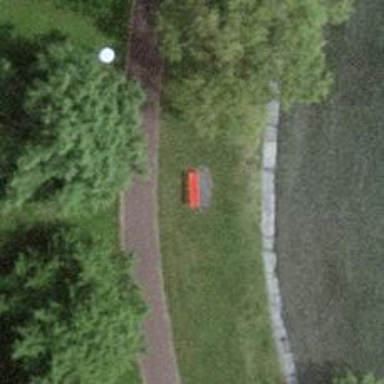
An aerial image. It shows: Red bench.